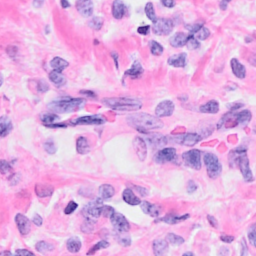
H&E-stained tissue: Breast